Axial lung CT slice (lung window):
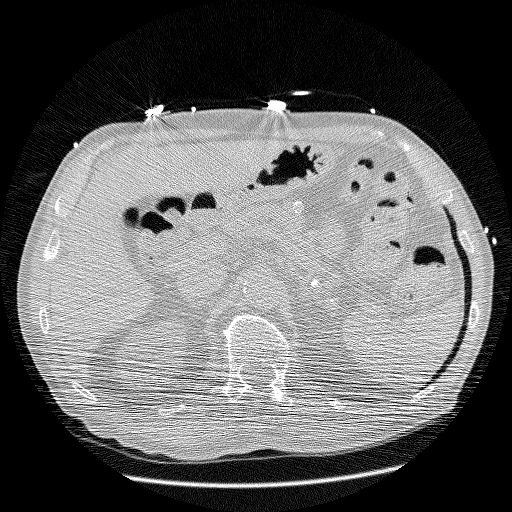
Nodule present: no